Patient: sex M, age 29
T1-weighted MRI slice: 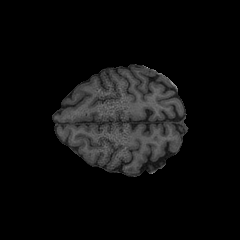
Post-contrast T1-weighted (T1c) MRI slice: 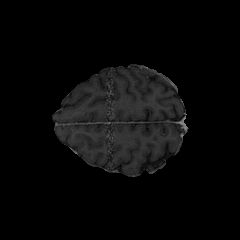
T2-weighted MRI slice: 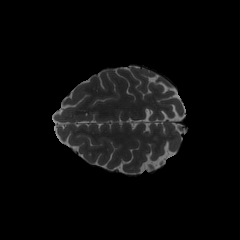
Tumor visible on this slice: no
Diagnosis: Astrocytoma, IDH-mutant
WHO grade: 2